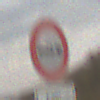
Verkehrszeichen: VerbotPersonenkraftwagenMitAnhaenger
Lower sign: SonstigeFahrzeugePersonengruppenFrei4
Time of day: MorningAfternoon
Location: Outdoor (Nature)
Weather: Overcast
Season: NotSpecified
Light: Natural